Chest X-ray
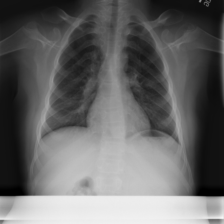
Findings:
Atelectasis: negative
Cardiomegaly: negative
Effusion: negative
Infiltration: negative
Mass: negative
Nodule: negative
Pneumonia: negative
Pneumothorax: negative
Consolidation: negative
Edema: negative
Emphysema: negative
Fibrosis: negative
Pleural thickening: negative
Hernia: negative